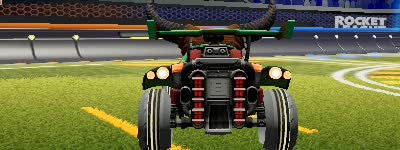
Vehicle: octane